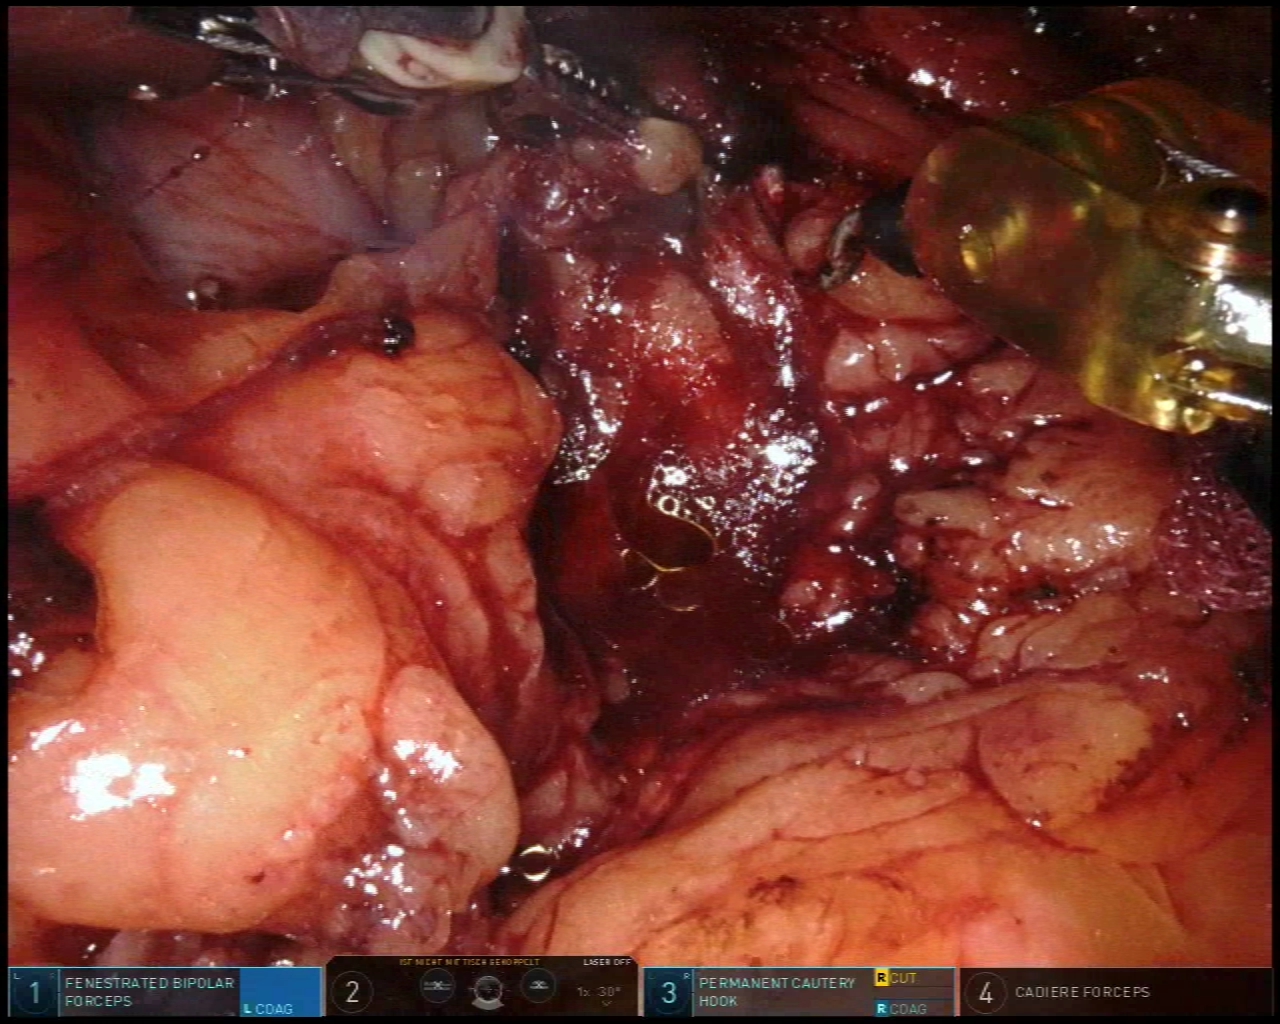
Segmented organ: stomach
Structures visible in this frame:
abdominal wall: no
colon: no
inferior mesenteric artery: no
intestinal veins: no
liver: no
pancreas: yes
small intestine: no
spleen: no
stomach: yes
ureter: no
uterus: no
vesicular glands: no